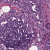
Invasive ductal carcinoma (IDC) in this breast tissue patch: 0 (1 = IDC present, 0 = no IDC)